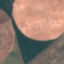
Land use / land cover class: AnnualCrop